Question: I'm trying to find out the weekday i.e Mon, Tue, Wed etc. from a date-range formatted as yyyy mm dd
I tried to use the formula 'format(day(Date Table),"ddd")', but the weekday is wrong. In my example, the output of 2020.01.01 gives Sunday, but it should be Wednesday.

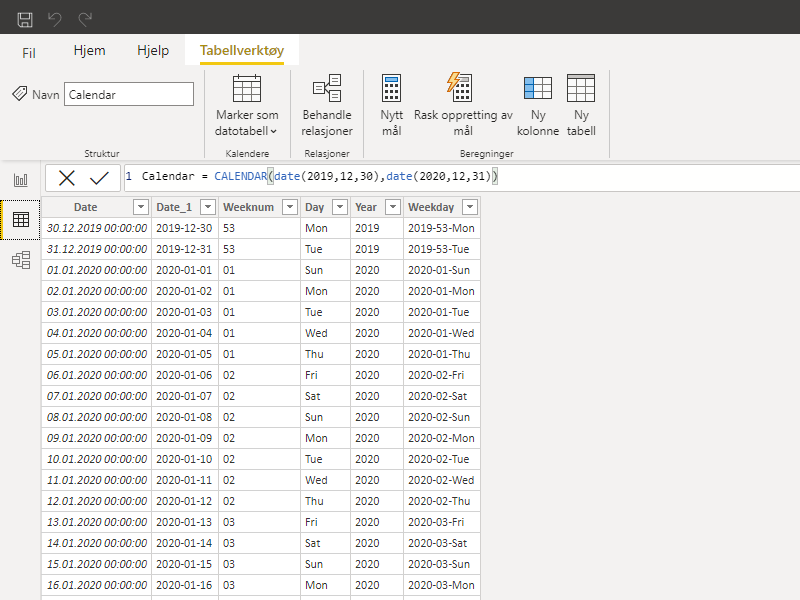
Answer: When you use the DAY function in DAX, it returns the day of the month (1 through 31).
Thus 'DAY ( DATE ( 2020, 1, 1) ) = 1' which means you're trying to format the number '1' as a date. Integers are interpreted as days since 1899/12/30 when treated as a date, so '1' corresponds to 1899/12/31, which happened to be a Sunday. Thus 'FORMAT(1, "ddd") = "Sun"'.
There's no reason to get DAY involved here. You can simply write
'''
Day = FORMAT ( 'Calendar'[Date], "ddd" )
'''